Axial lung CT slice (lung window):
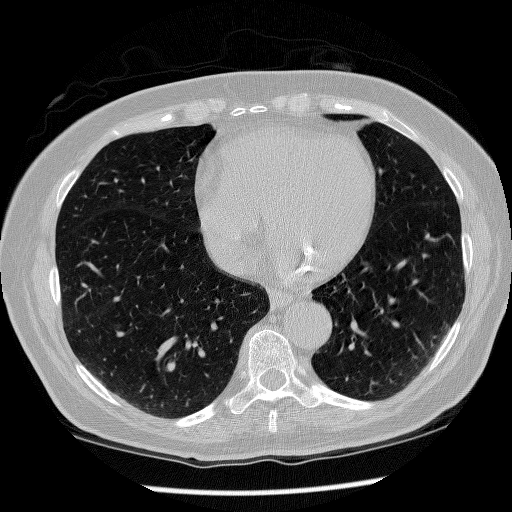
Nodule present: no